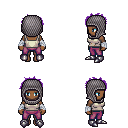
a pixel art fantasy rpg character, female body template, human, dark skin, white pirate shirt, magenta pants, purple bedhead hairstyle, chain hood, white cloth bandages, metal boots, four views (front, back, left, right), 2x2 character sprite sheet, small pixel art, hard edges, no anti-aliasing